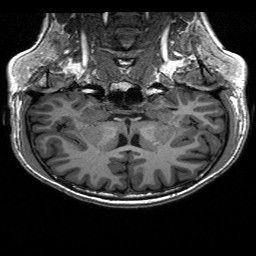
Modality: T1w
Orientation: sagittal
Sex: male
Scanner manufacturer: siemens
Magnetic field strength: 3 T
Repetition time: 2.3 s
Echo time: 0.00197 s